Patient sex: F
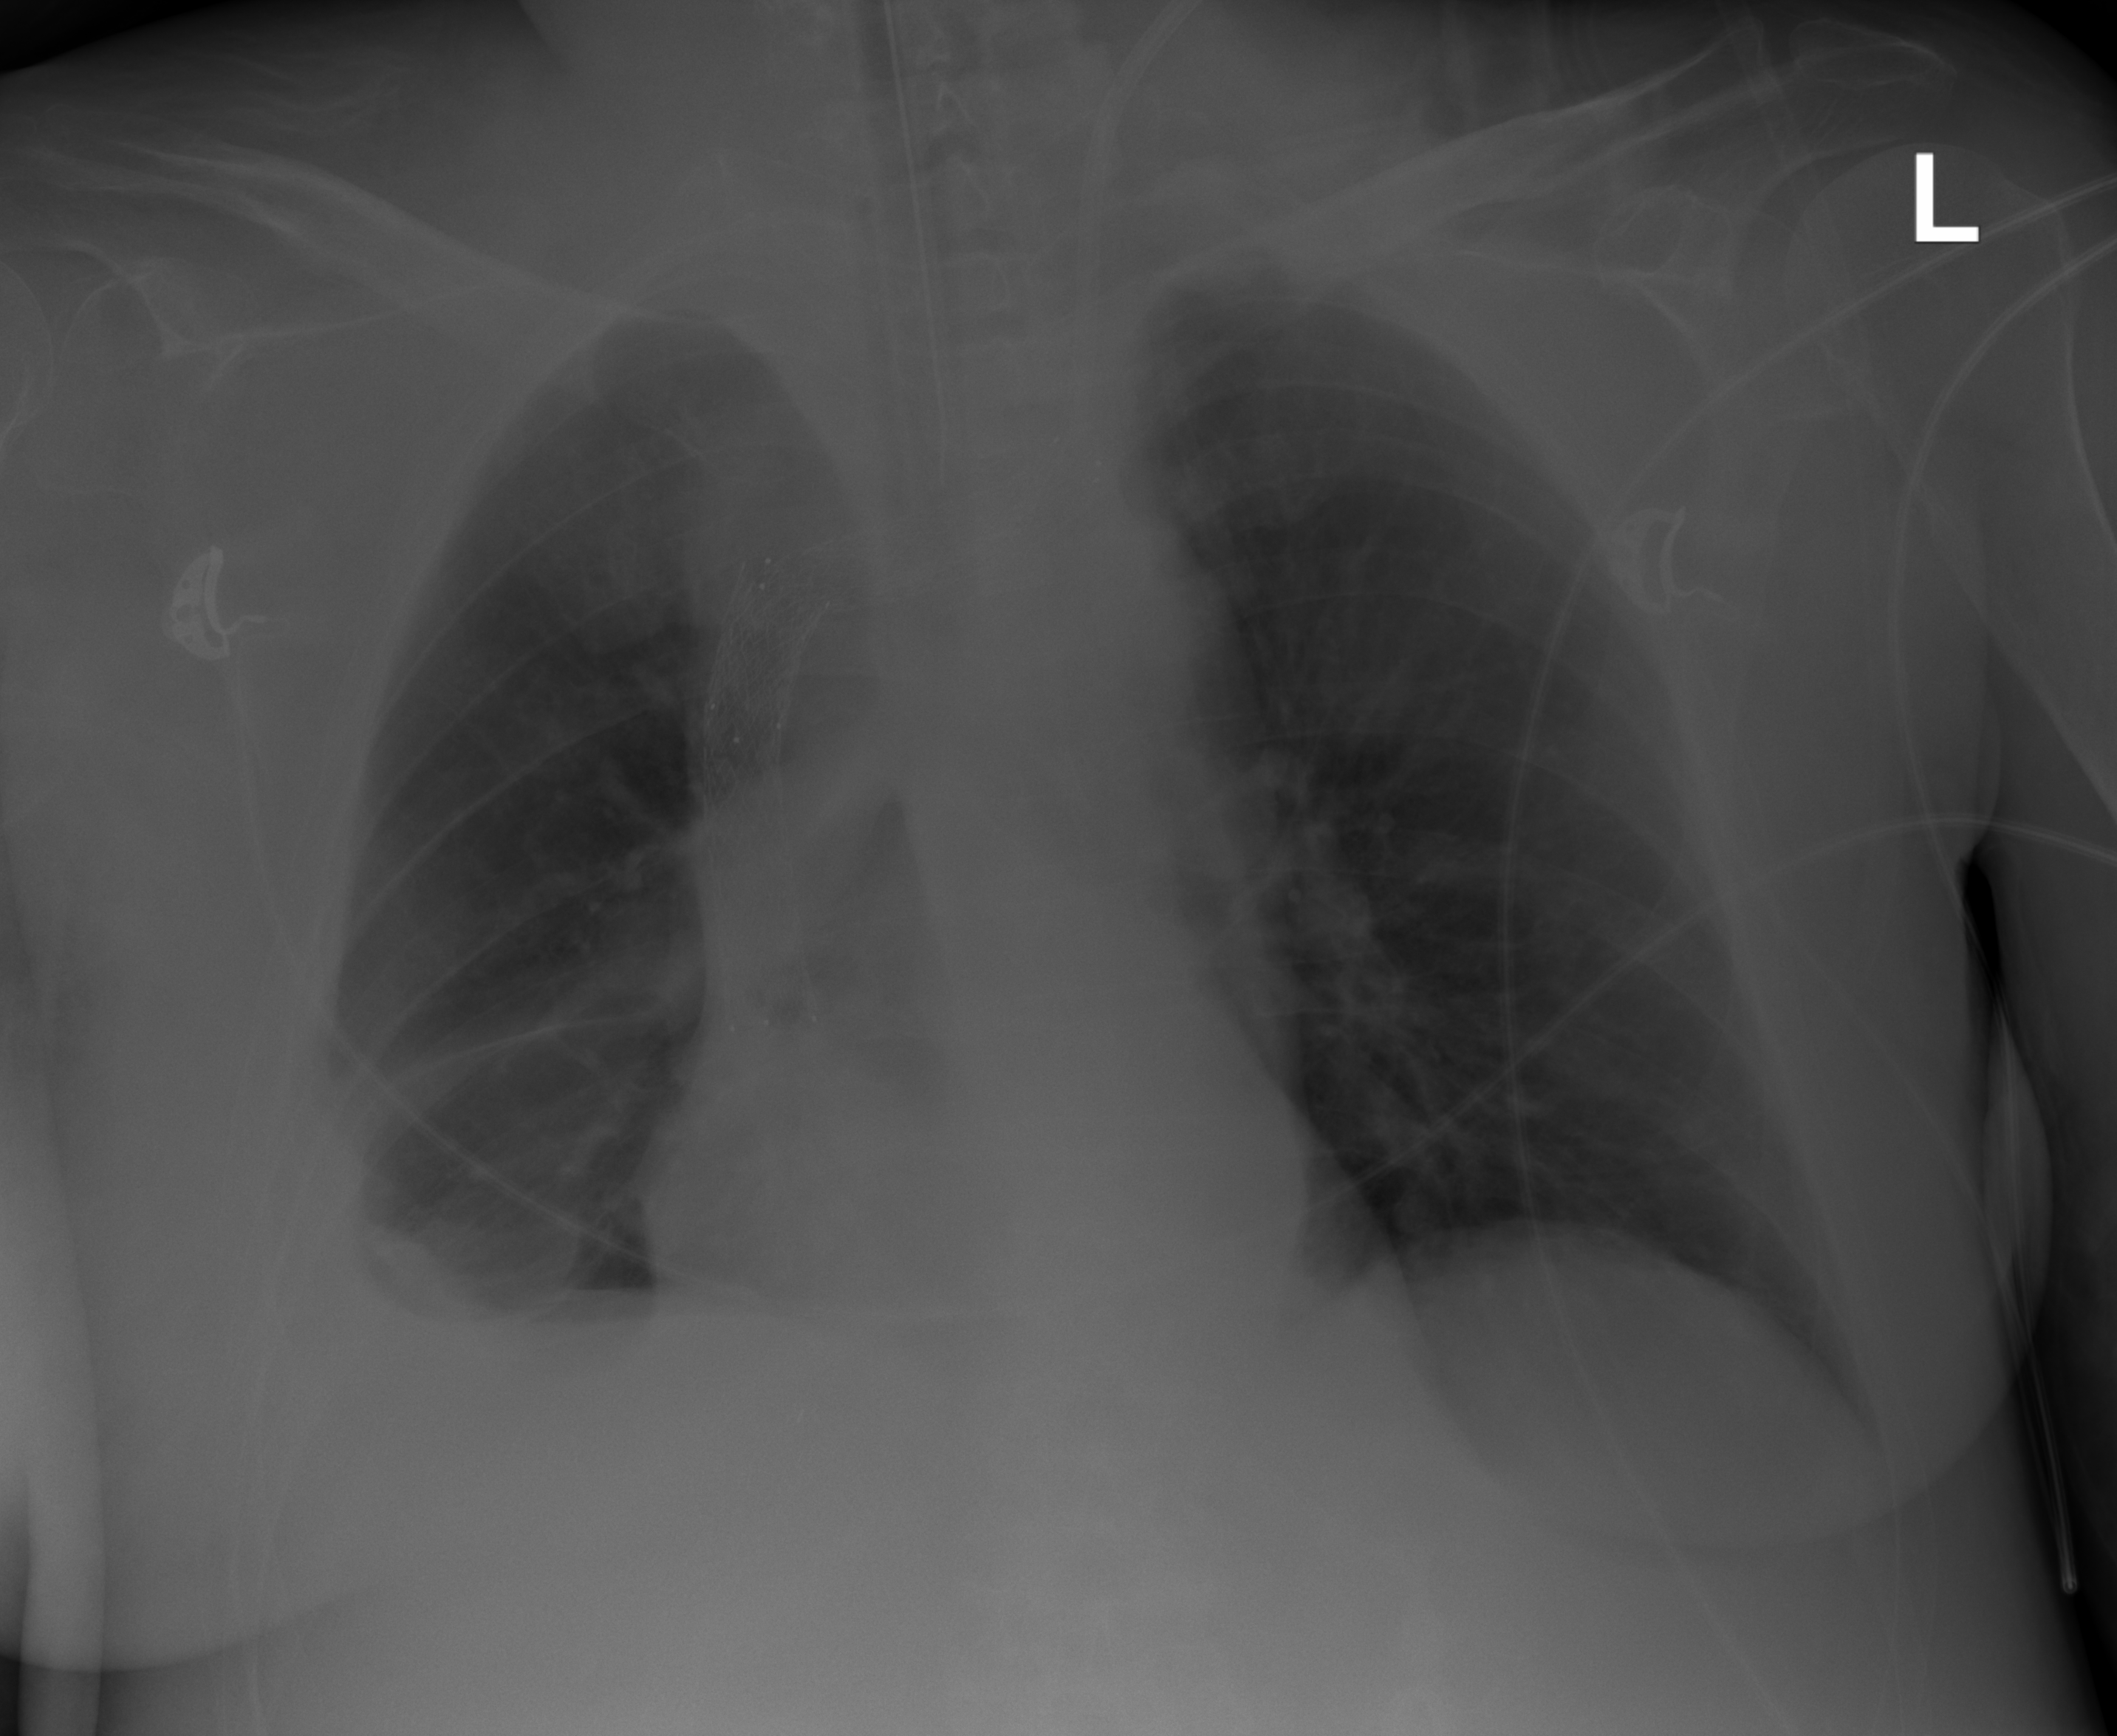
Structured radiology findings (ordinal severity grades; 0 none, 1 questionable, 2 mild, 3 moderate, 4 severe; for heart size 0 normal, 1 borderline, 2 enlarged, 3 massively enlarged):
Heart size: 0
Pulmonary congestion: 2
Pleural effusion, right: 2
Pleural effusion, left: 0
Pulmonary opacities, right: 0
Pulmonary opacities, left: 0
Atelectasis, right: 2
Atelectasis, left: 0